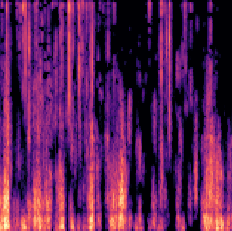
Sound class: Fire crackling